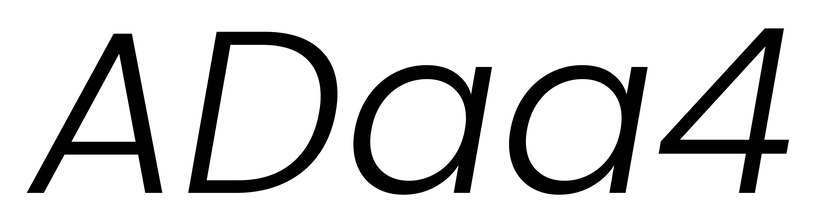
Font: Poppins-LightItalic